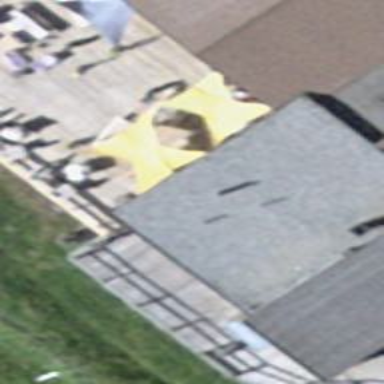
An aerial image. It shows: Restaurant.